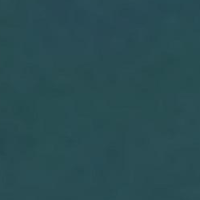
EUNIS habitat code: 14
Species observed at this site:
Symphoricarpos albus